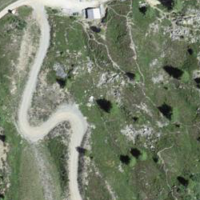
EUNIS habitat code: 26
Species observed at this site:
Huperzia selago
Juniperus communis